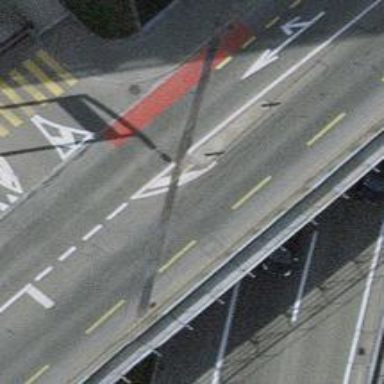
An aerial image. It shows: Secondary road bridge with asphalt surface. It also features cycling lane.